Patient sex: F
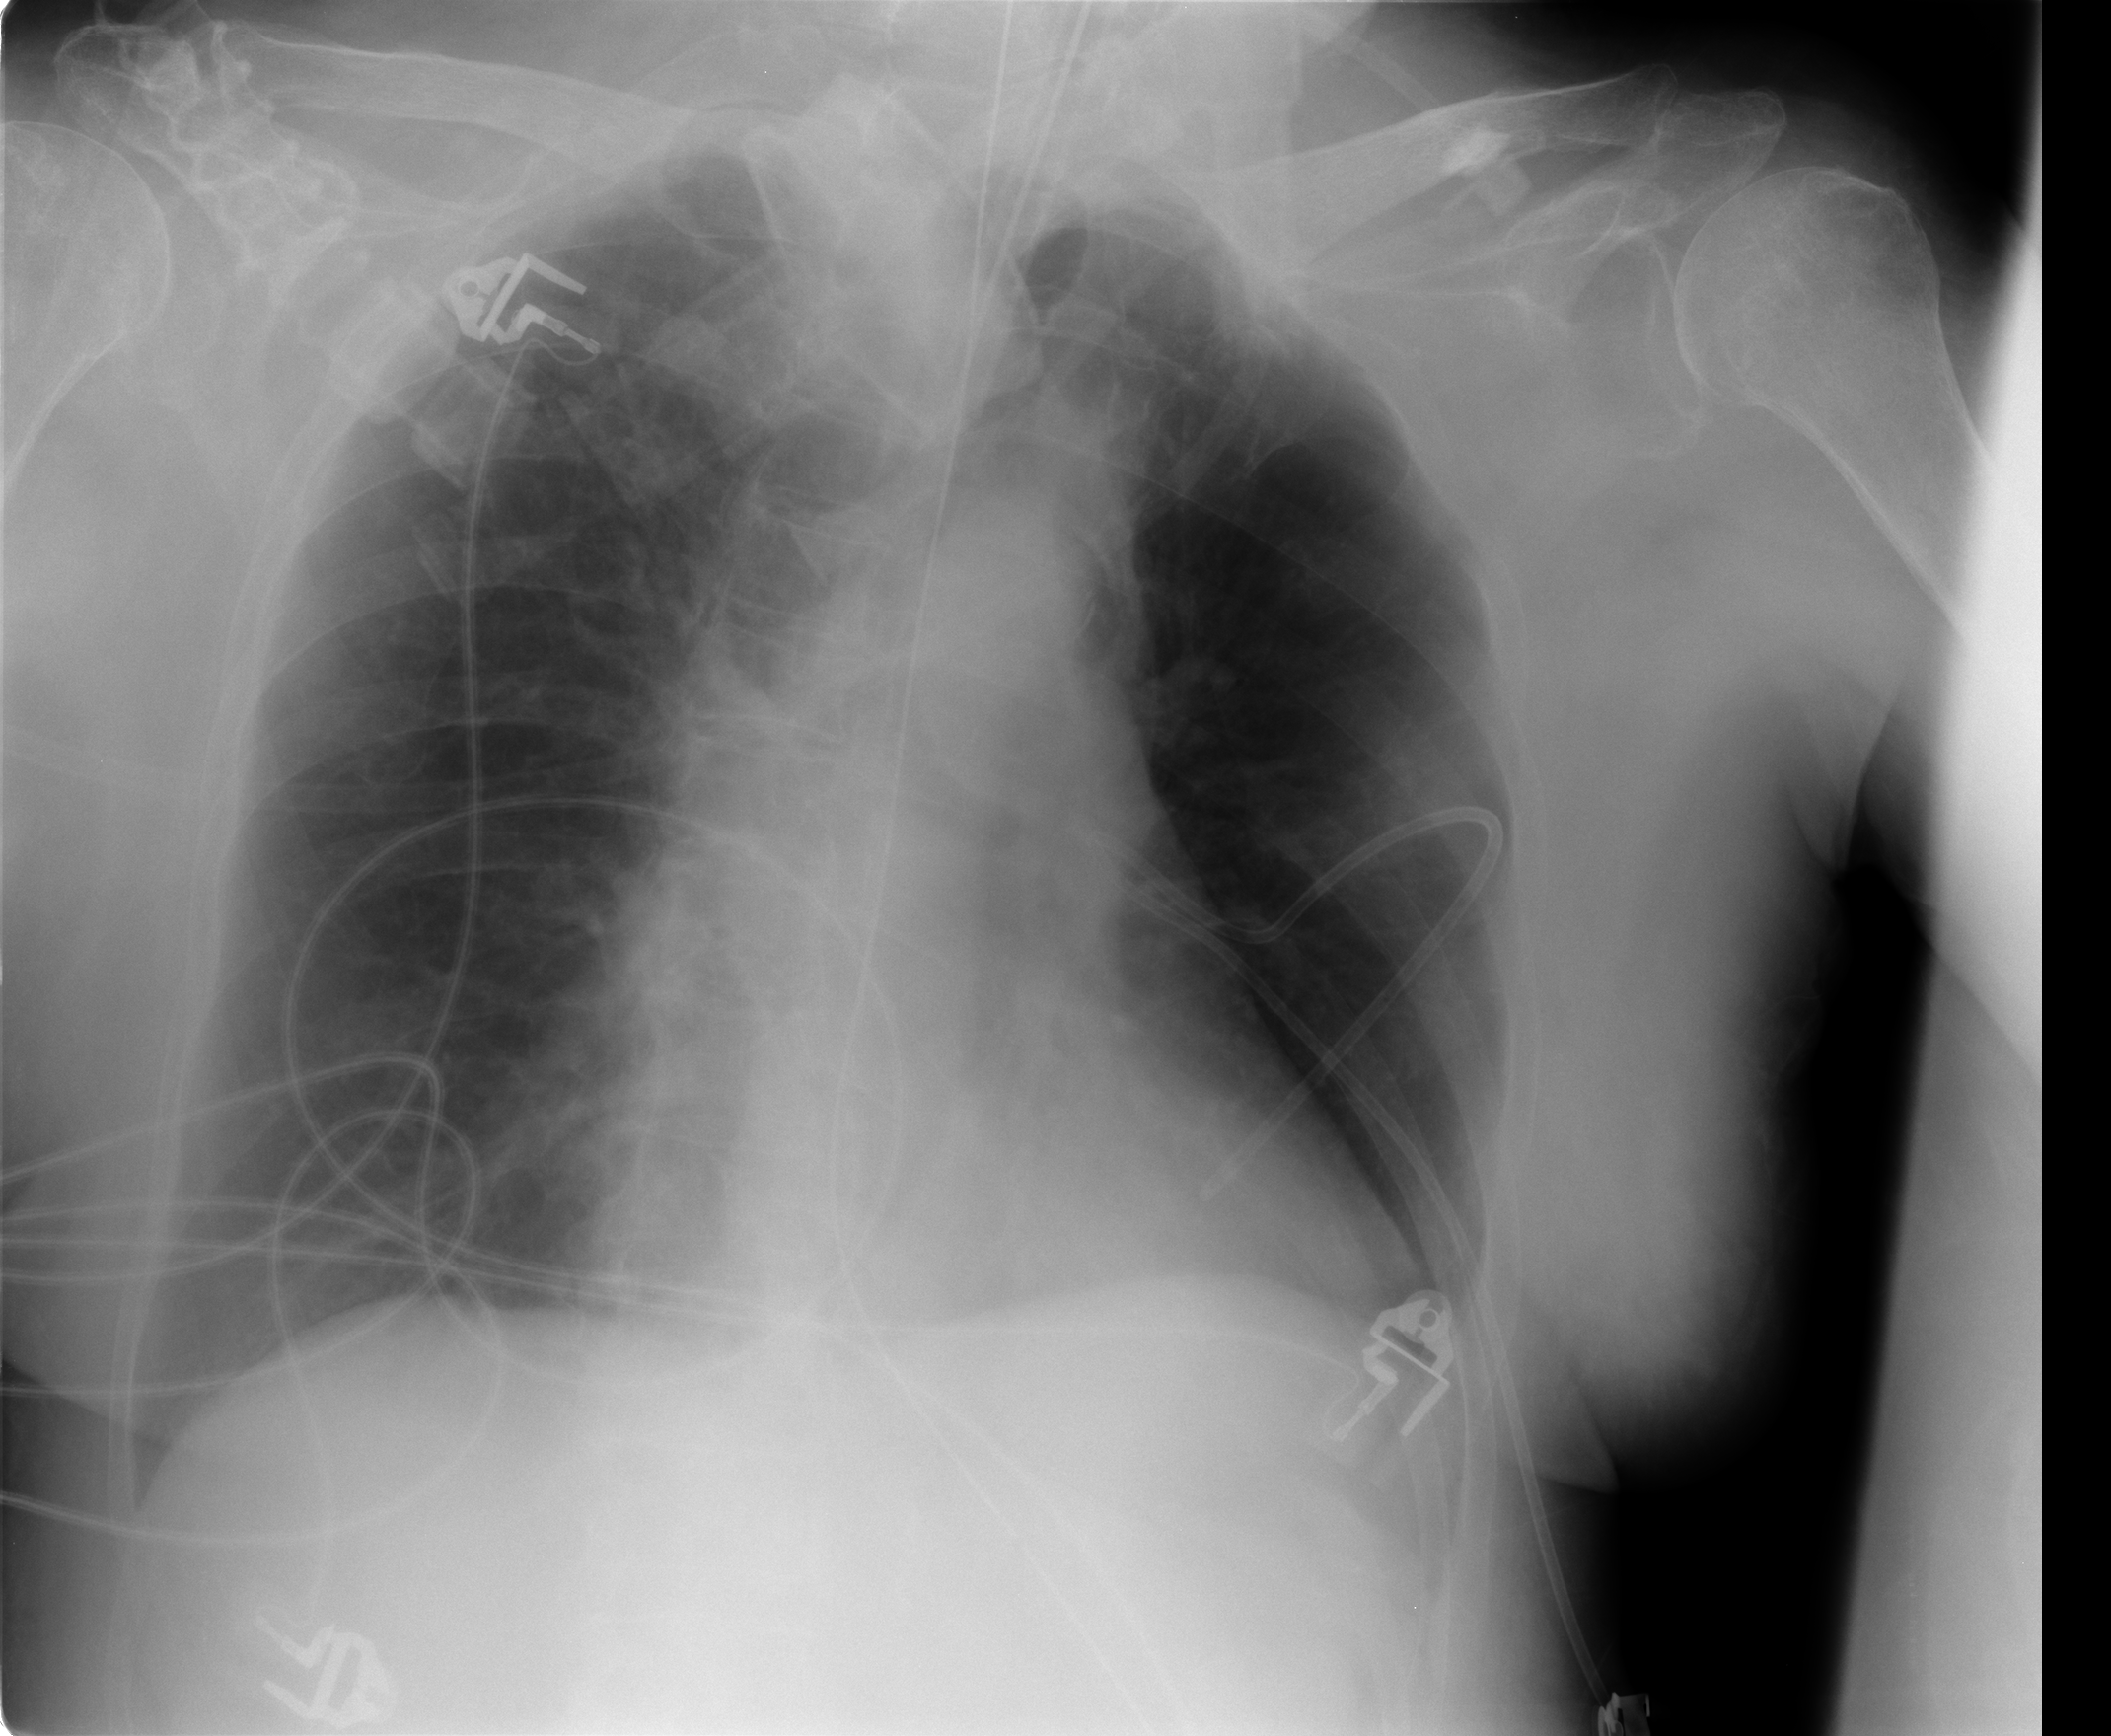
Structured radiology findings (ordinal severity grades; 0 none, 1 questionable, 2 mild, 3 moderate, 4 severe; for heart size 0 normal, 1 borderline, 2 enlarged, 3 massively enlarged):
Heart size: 0
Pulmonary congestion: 0
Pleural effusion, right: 0
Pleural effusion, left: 0
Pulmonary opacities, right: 0
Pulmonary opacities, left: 0
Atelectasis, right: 2
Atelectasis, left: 0